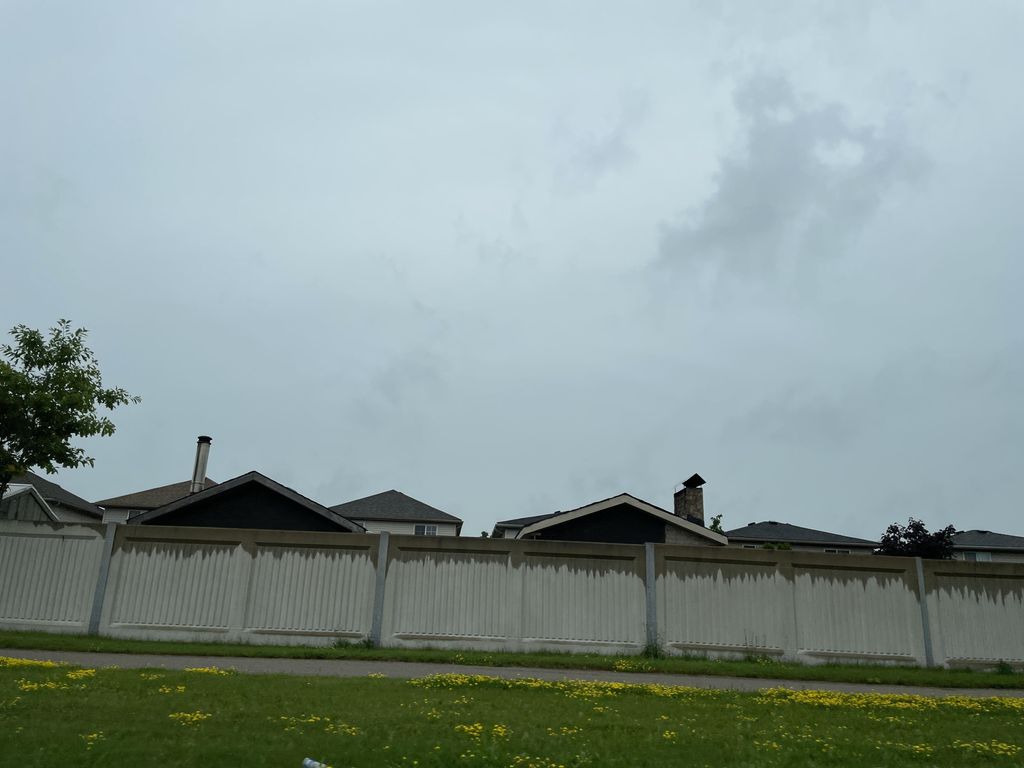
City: kitchener-waterloo